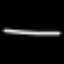
Label: line